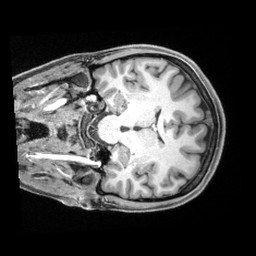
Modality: T1w
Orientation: coronal
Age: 28
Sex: female
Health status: healthy
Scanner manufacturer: siemens
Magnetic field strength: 3 T
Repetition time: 2.4 s
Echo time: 0.00194 s